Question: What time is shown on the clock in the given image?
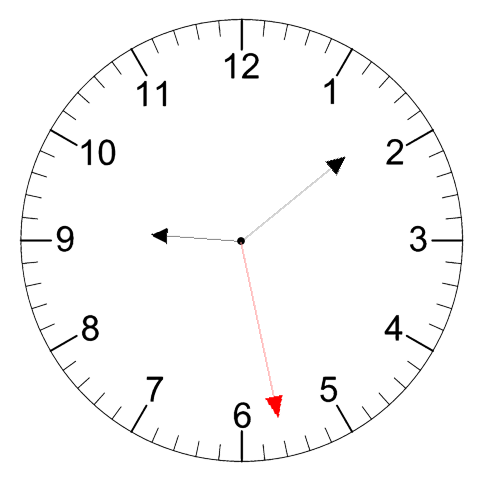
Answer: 09:08:28